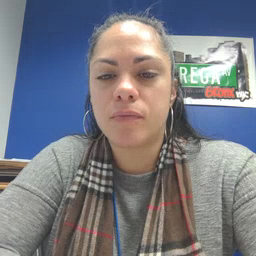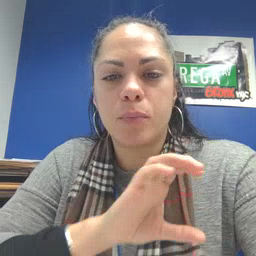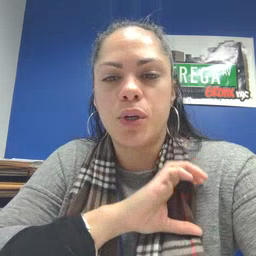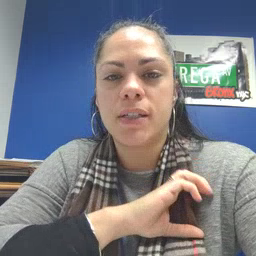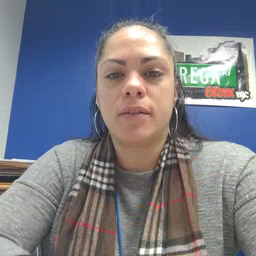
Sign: police